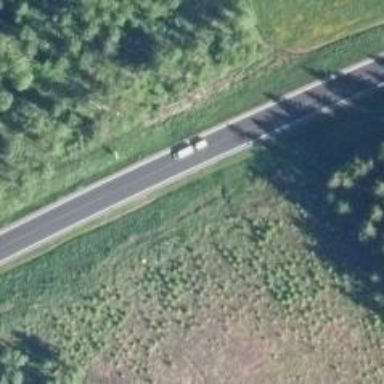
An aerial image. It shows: Asphalt trunk highway.